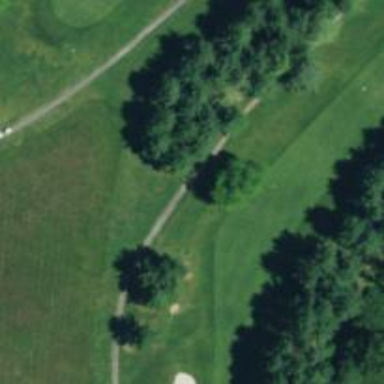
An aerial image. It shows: View of golf hole.